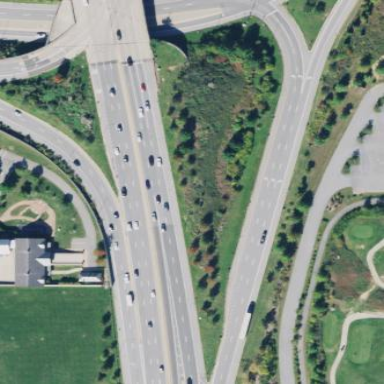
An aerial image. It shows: Traffic island covered in grass.